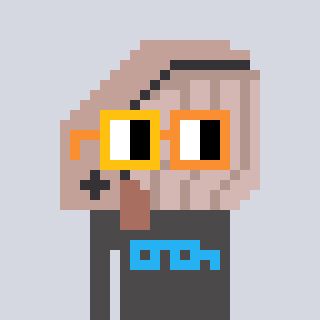
a pixel art character with square yellow and orange glasses, a whale-shaped head and a grayscale-colored body on a cool background